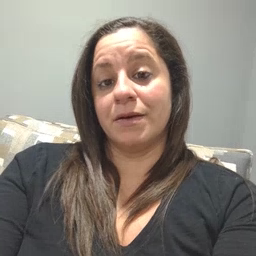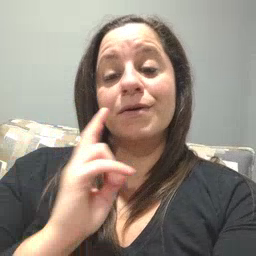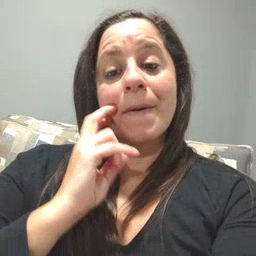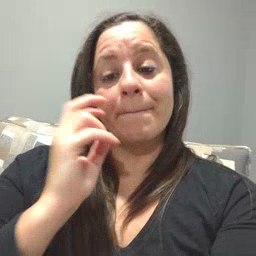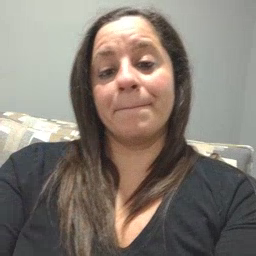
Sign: gum